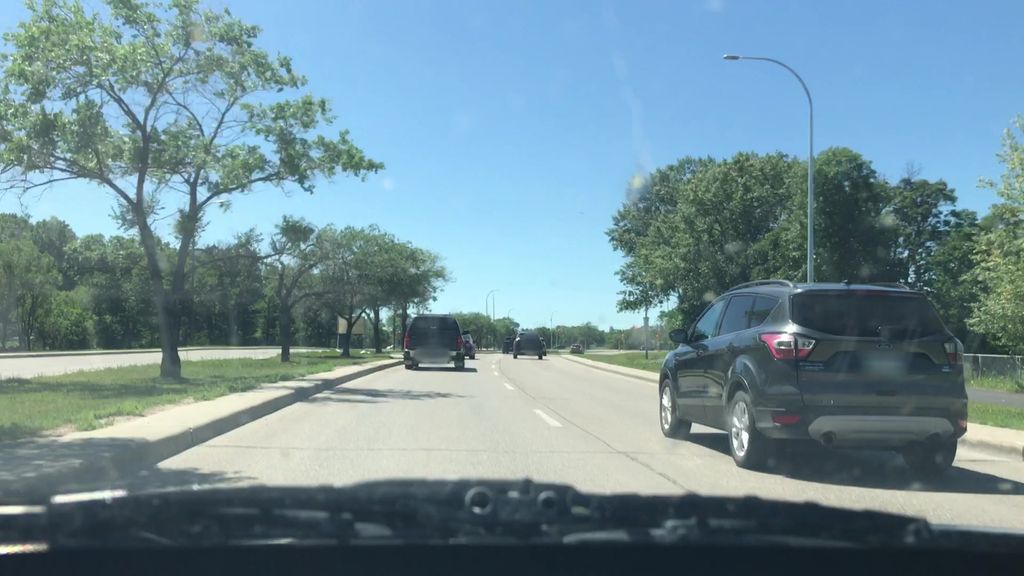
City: winnipeg